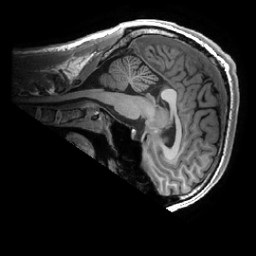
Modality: T1w
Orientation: sagittal
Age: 26
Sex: male
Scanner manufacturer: ge
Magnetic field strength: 3 T
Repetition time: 0.0073 s
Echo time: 0.003 s